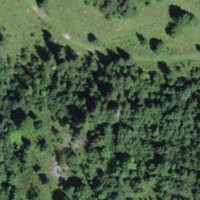
EUNIS habitat code: 32
Species observed at this site:
Salix cinerea